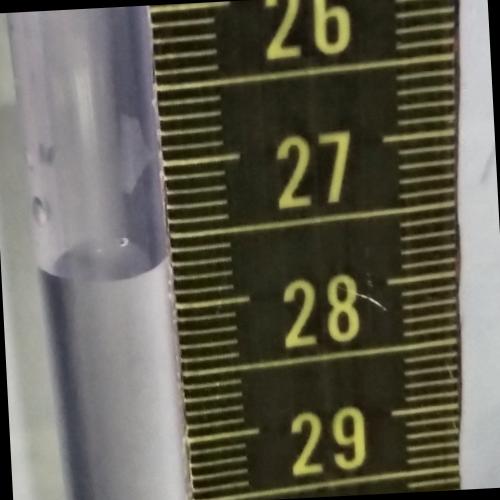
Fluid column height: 27.7 cm